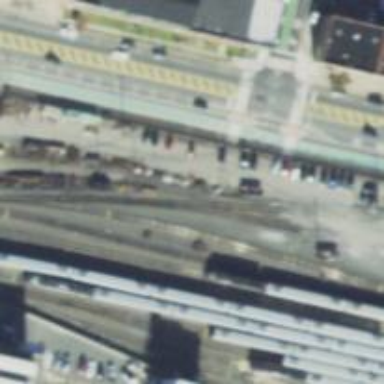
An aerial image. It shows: Railway crossing.